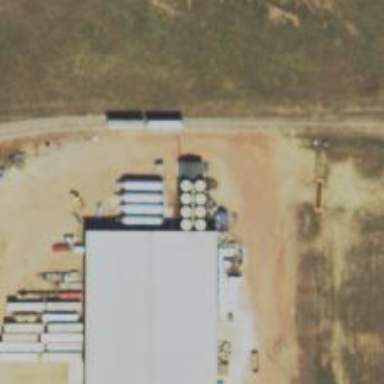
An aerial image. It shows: Storage tank with man-made structure.